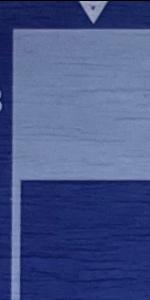
Label: Empty